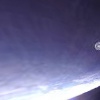
Label: sunburn